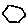
Label: hexagon